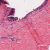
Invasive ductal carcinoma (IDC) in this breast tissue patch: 0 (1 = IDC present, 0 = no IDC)